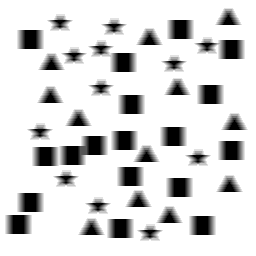
Squares: 18
Triangles: 12
Stars: 12
Total shapes: 42